Interaction volume radius: 5 \u00c5
Interaction volume height: 45 \u00c5
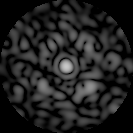
Disorder parameter: 0.7213